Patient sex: M
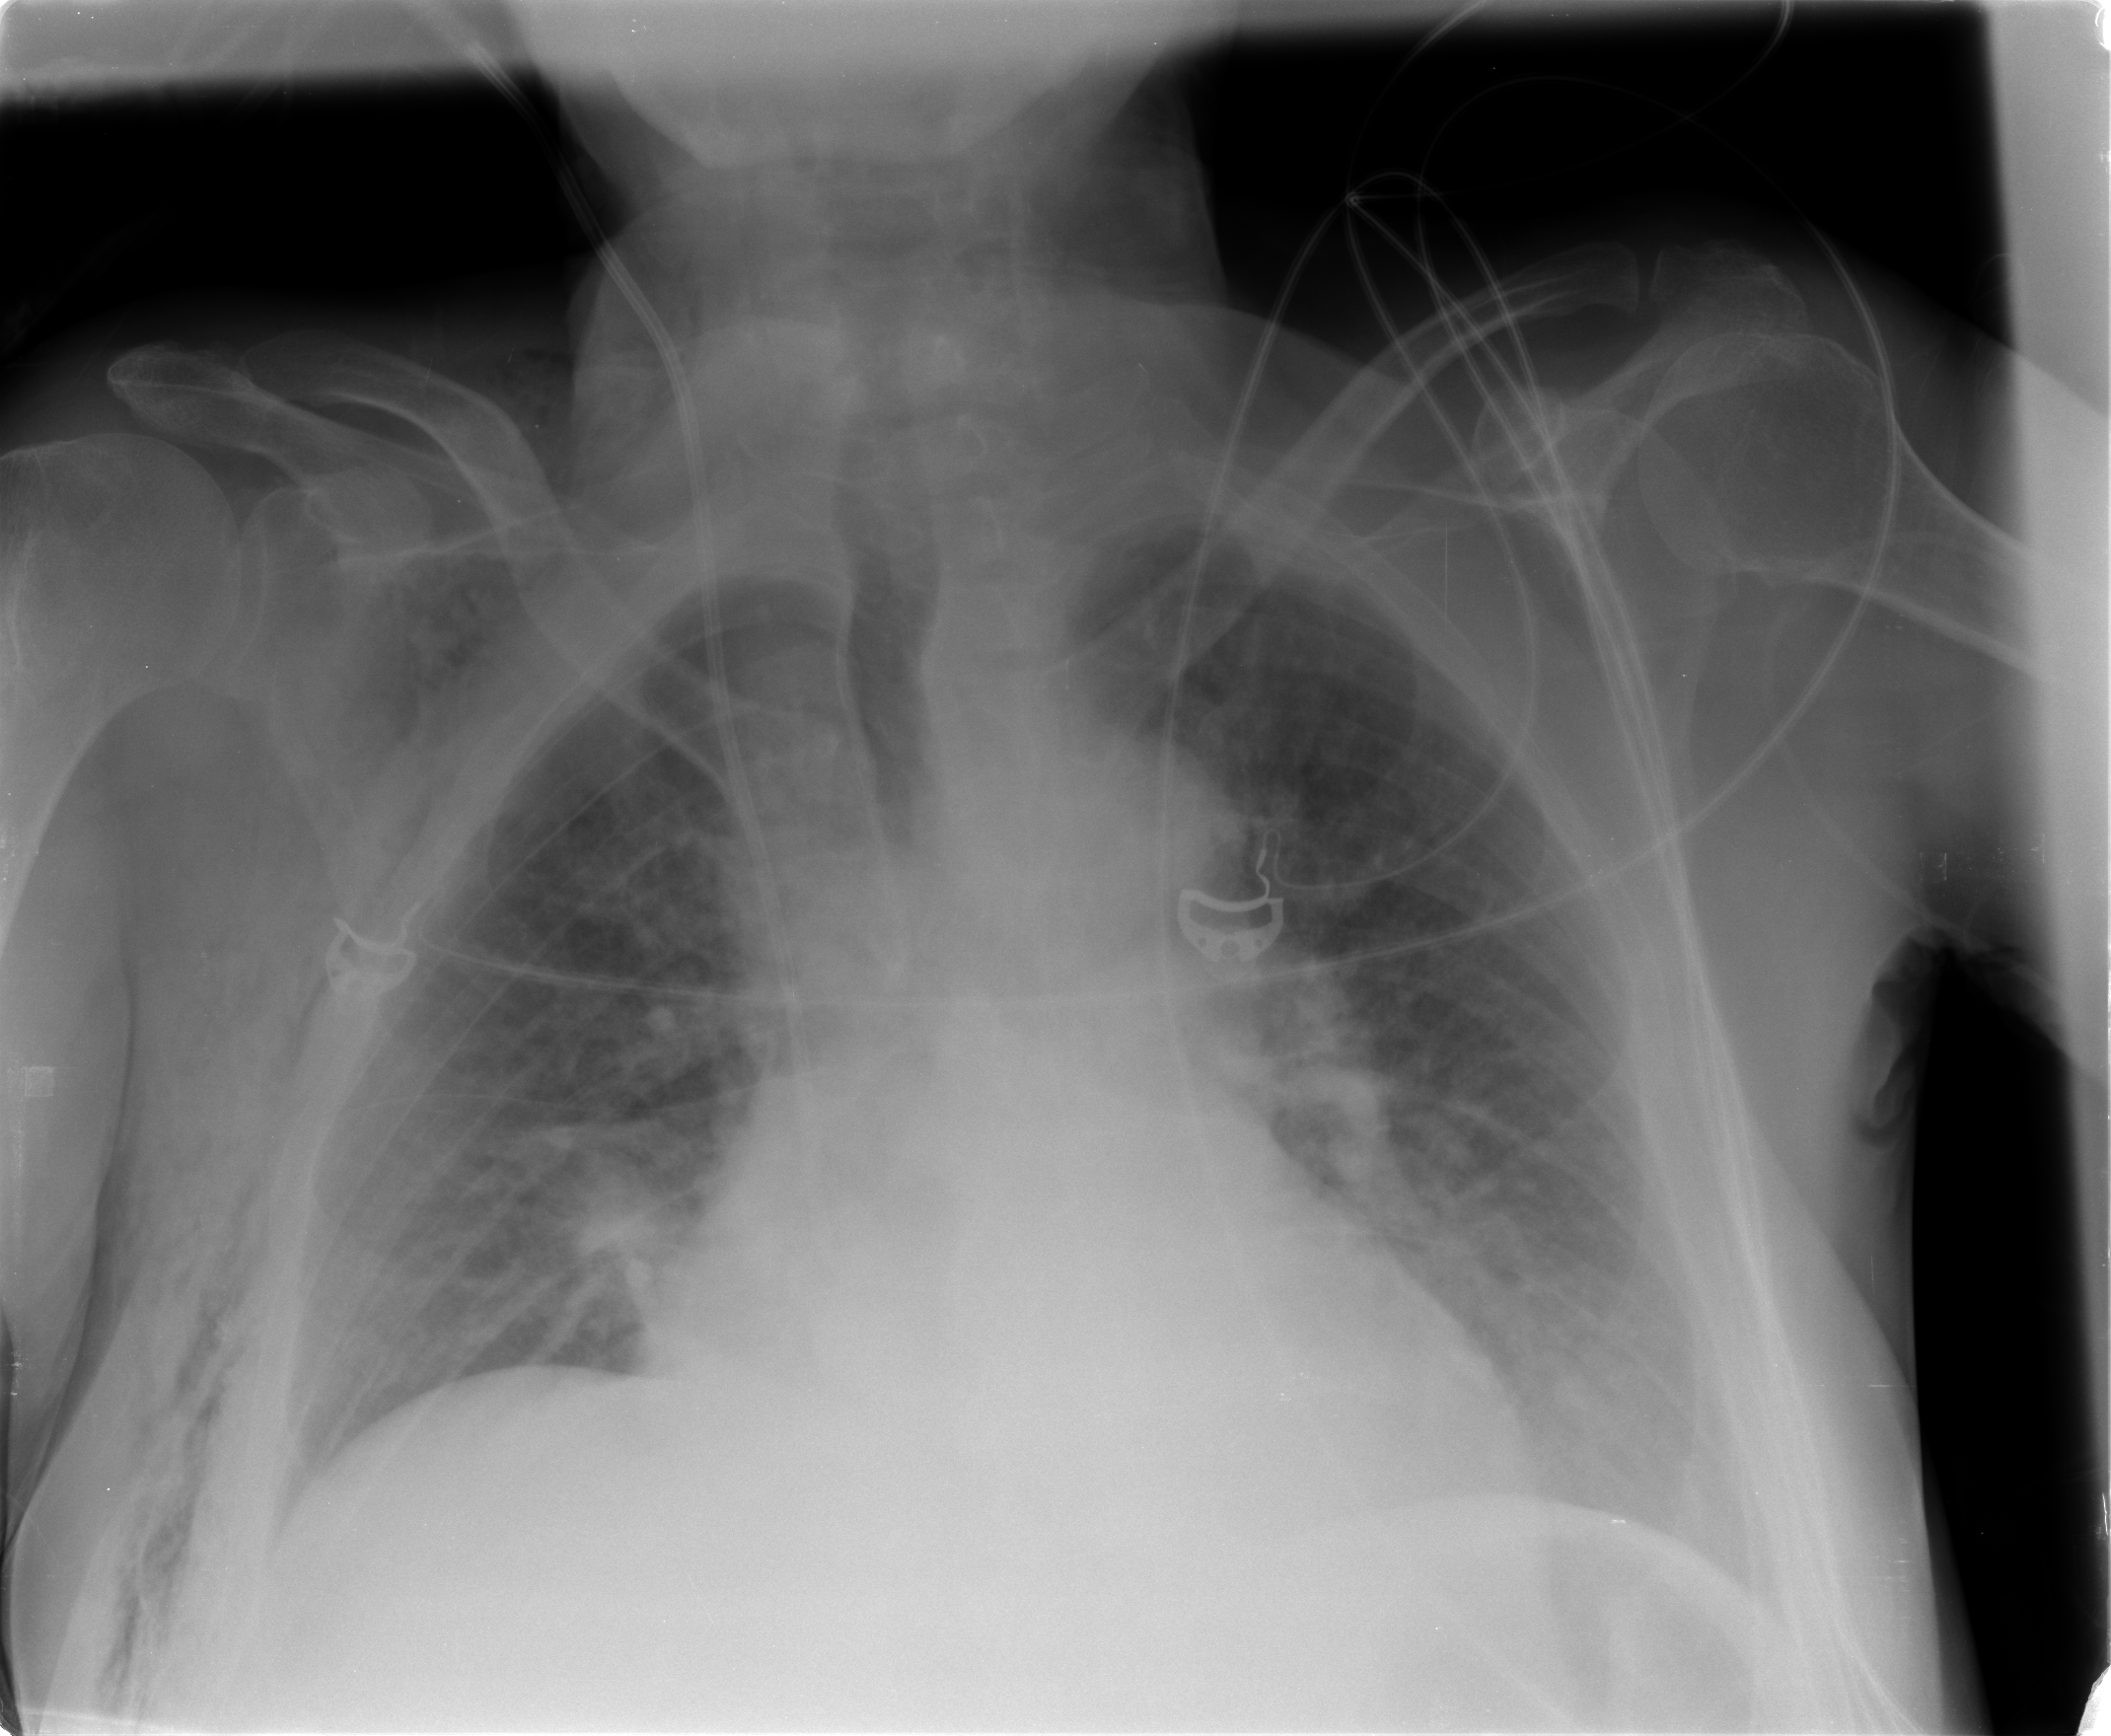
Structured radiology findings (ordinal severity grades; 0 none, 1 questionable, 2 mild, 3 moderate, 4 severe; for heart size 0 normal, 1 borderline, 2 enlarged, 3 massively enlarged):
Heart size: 0
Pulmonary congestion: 2
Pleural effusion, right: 0
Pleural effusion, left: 2
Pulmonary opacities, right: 2
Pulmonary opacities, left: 0
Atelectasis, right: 1
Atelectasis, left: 2